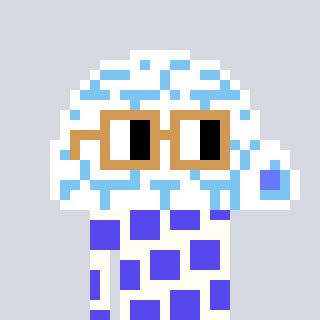
a pixel art character with square brown glasses, a igloo-shaped head and a grayscale-colored body on a cool background